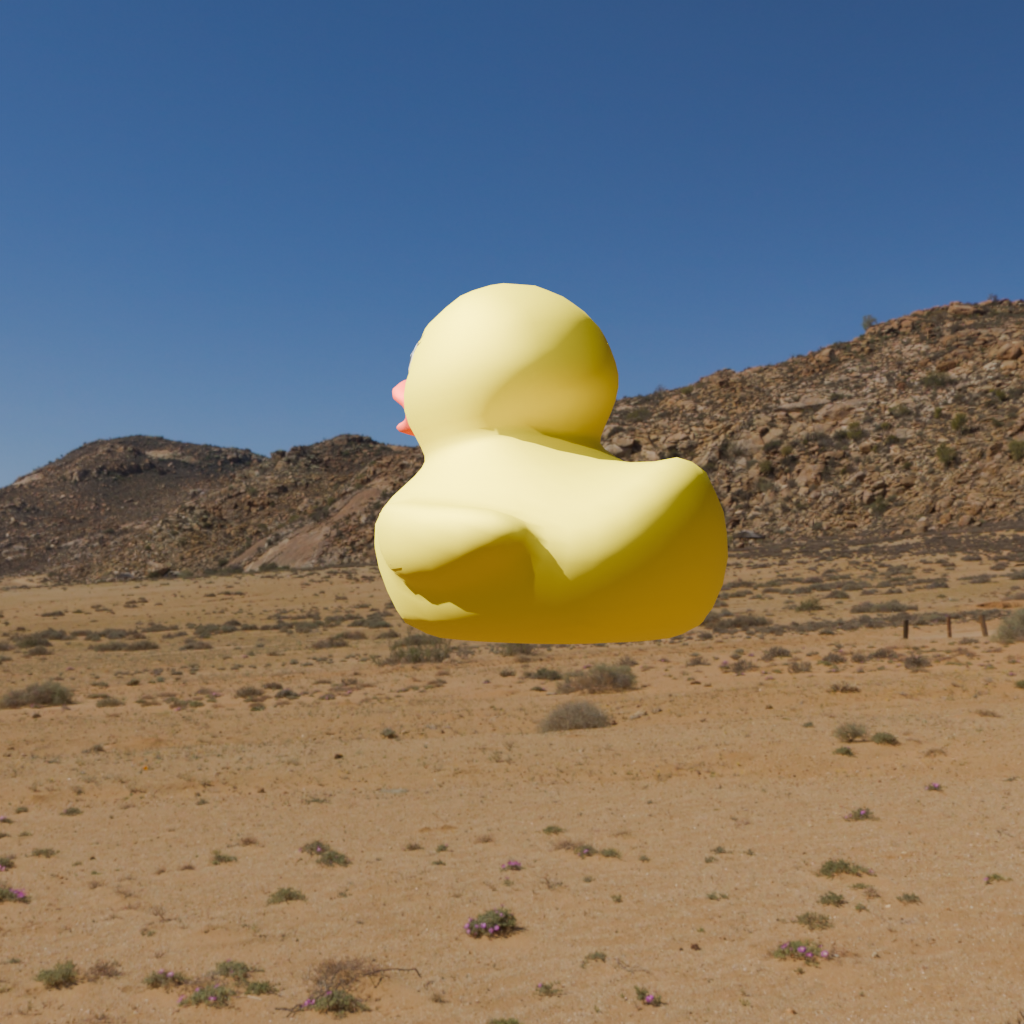
an image of a yellow rubber duck seen from <back_left> in a sunny desert landscape with a clear sky.